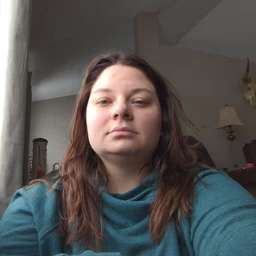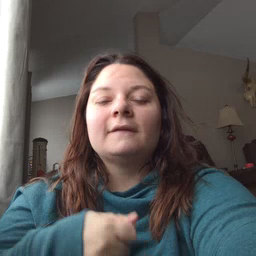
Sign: vacuum